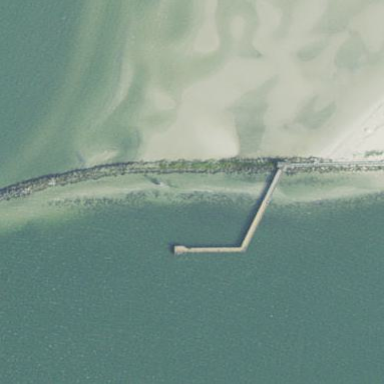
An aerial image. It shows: Breakwater made of rock.